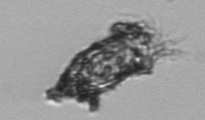
Label: Tintinnopsis